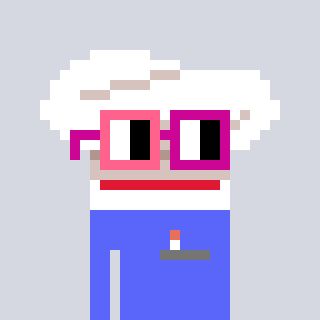
a pixel art character with square pink and red glasses, a chef hat-shaped head and a purple-colored body on a cool background